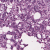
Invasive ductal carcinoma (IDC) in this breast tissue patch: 1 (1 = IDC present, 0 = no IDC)